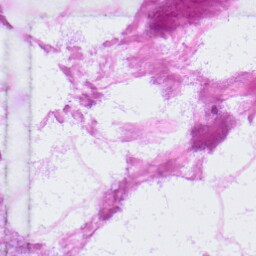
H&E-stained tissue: LymphNode